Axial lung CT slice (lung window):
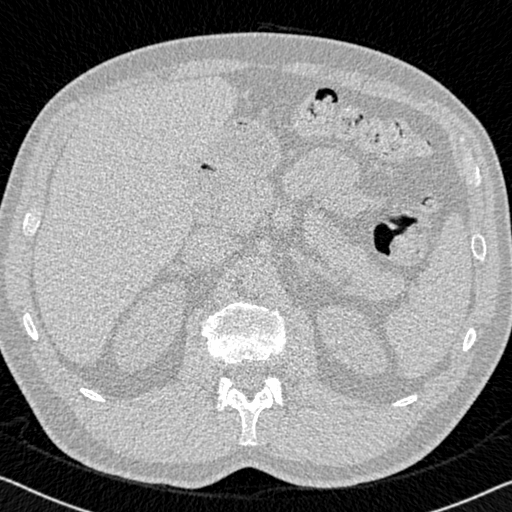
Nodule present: no